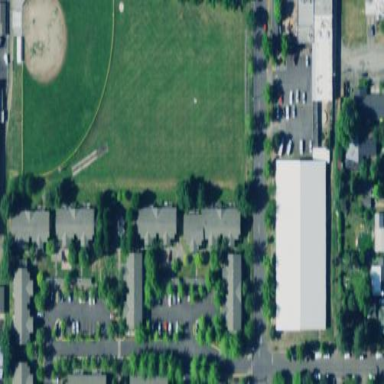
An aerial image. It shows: Soccer pitch for leisureland activities.